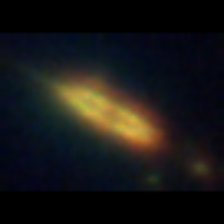
Taxon: Pennate
Group: Diatoms